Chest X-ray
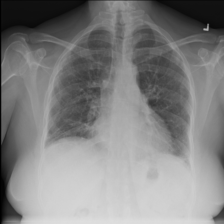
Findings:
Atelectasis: negative
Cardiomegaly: negative
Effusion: negative
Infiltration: negative
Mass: negative
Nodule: negative
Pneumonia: negative
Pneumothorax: negative
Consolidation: negative
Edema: negative
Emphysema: negative
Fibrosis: negative
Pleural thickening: negative
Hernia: negative